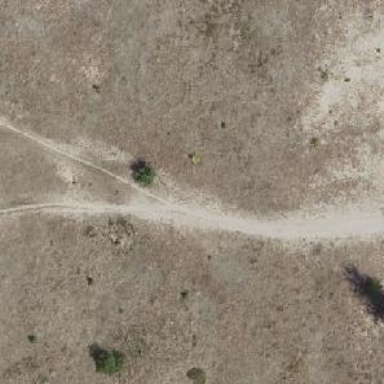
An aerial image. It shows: Dirt path.